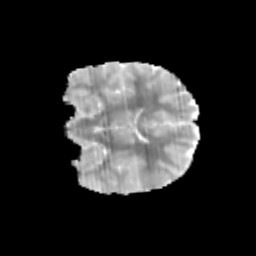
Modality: MD
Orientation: coronal
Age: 8
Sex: male
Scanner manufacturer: siemens
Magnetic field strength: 3 T
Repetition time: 3.8 s
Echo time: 0.07 s